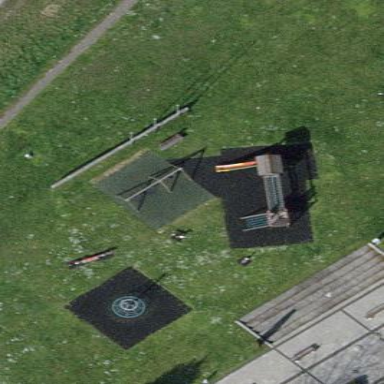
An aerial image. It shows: Playground with tartan surface.